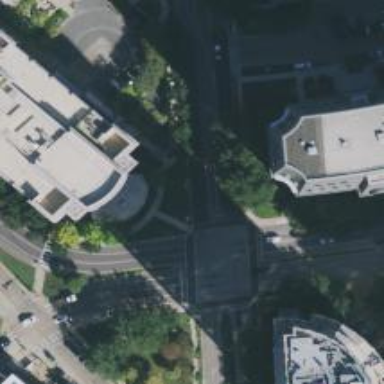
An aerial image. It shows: Secondary road with separate sidewalk.